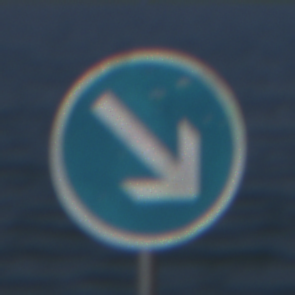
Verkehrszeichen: VorgeschriebeneVorbeifahrtRechts
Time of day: MorningAfternoon
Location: Outdoor (Nature)
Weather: Clear
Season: NotSpecified
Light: Natural